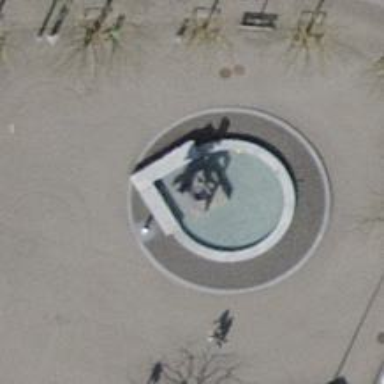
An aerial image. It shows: Beautiful fountain.